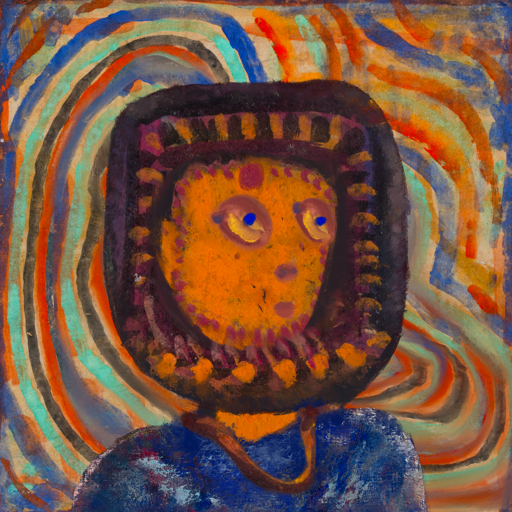
Background: Sisters, Head And Neck Side: Doll_w_Hair, Face Side: Mother_And_Son_Son, Bust: Irani, Hair Side: Blank, Head Accessory: Blank, Second Necklace: Comrade, Necklace: Blank, Baby: Blank